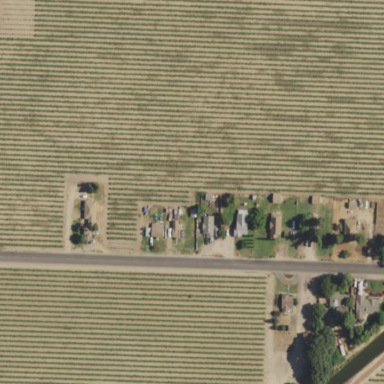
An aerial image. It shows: Beautiful vineyard in the countryside.